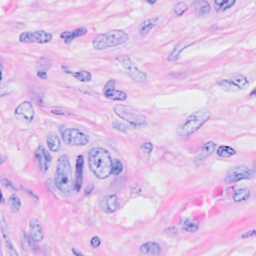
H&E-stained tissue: Breast